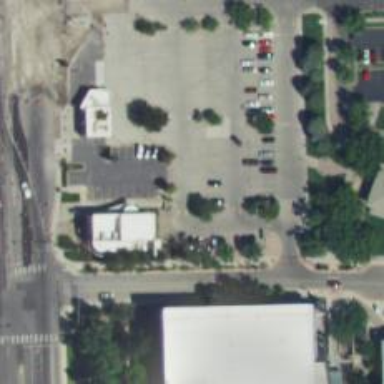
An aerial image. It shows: Parking space.